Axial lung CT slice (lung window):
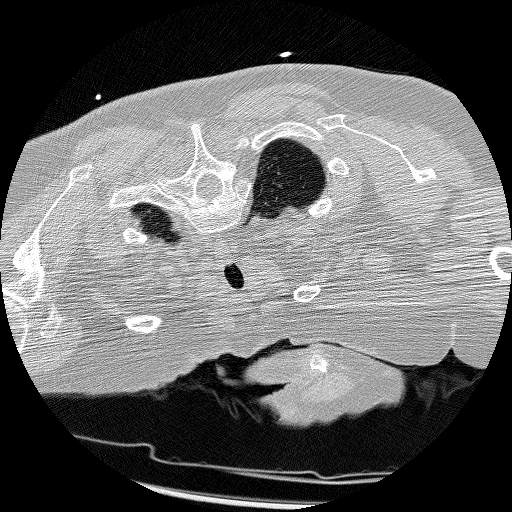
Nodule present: no